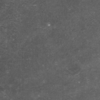
Label: not_dusty